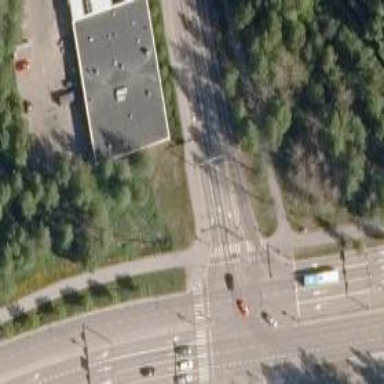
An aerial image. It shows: Crossing with island in the road.